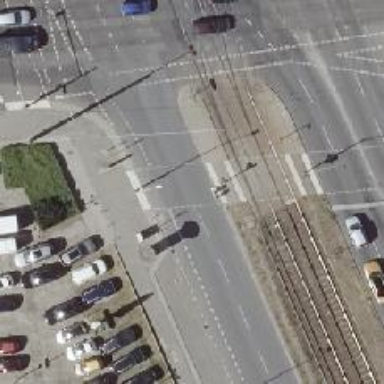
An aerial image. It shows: Secondary road with asphalt surface and lane markings.